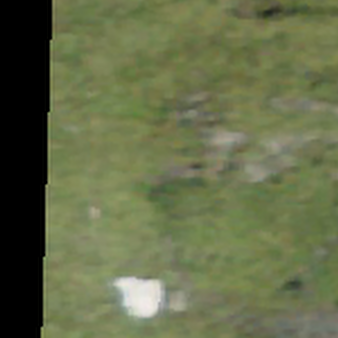
Label: other